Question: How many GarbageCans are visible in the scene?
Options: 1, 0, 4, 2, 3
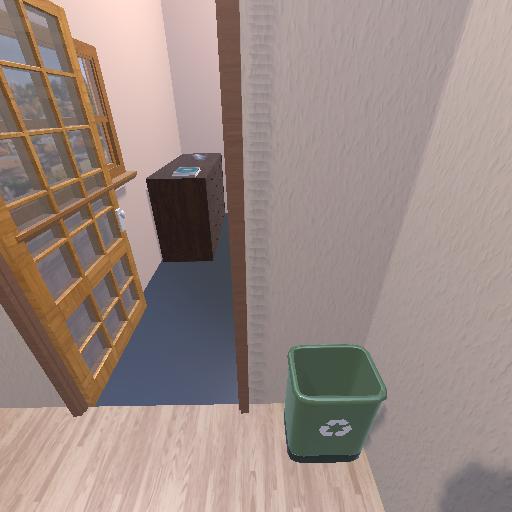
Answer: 1